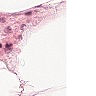
Metastatic tissue present: no